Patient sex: M
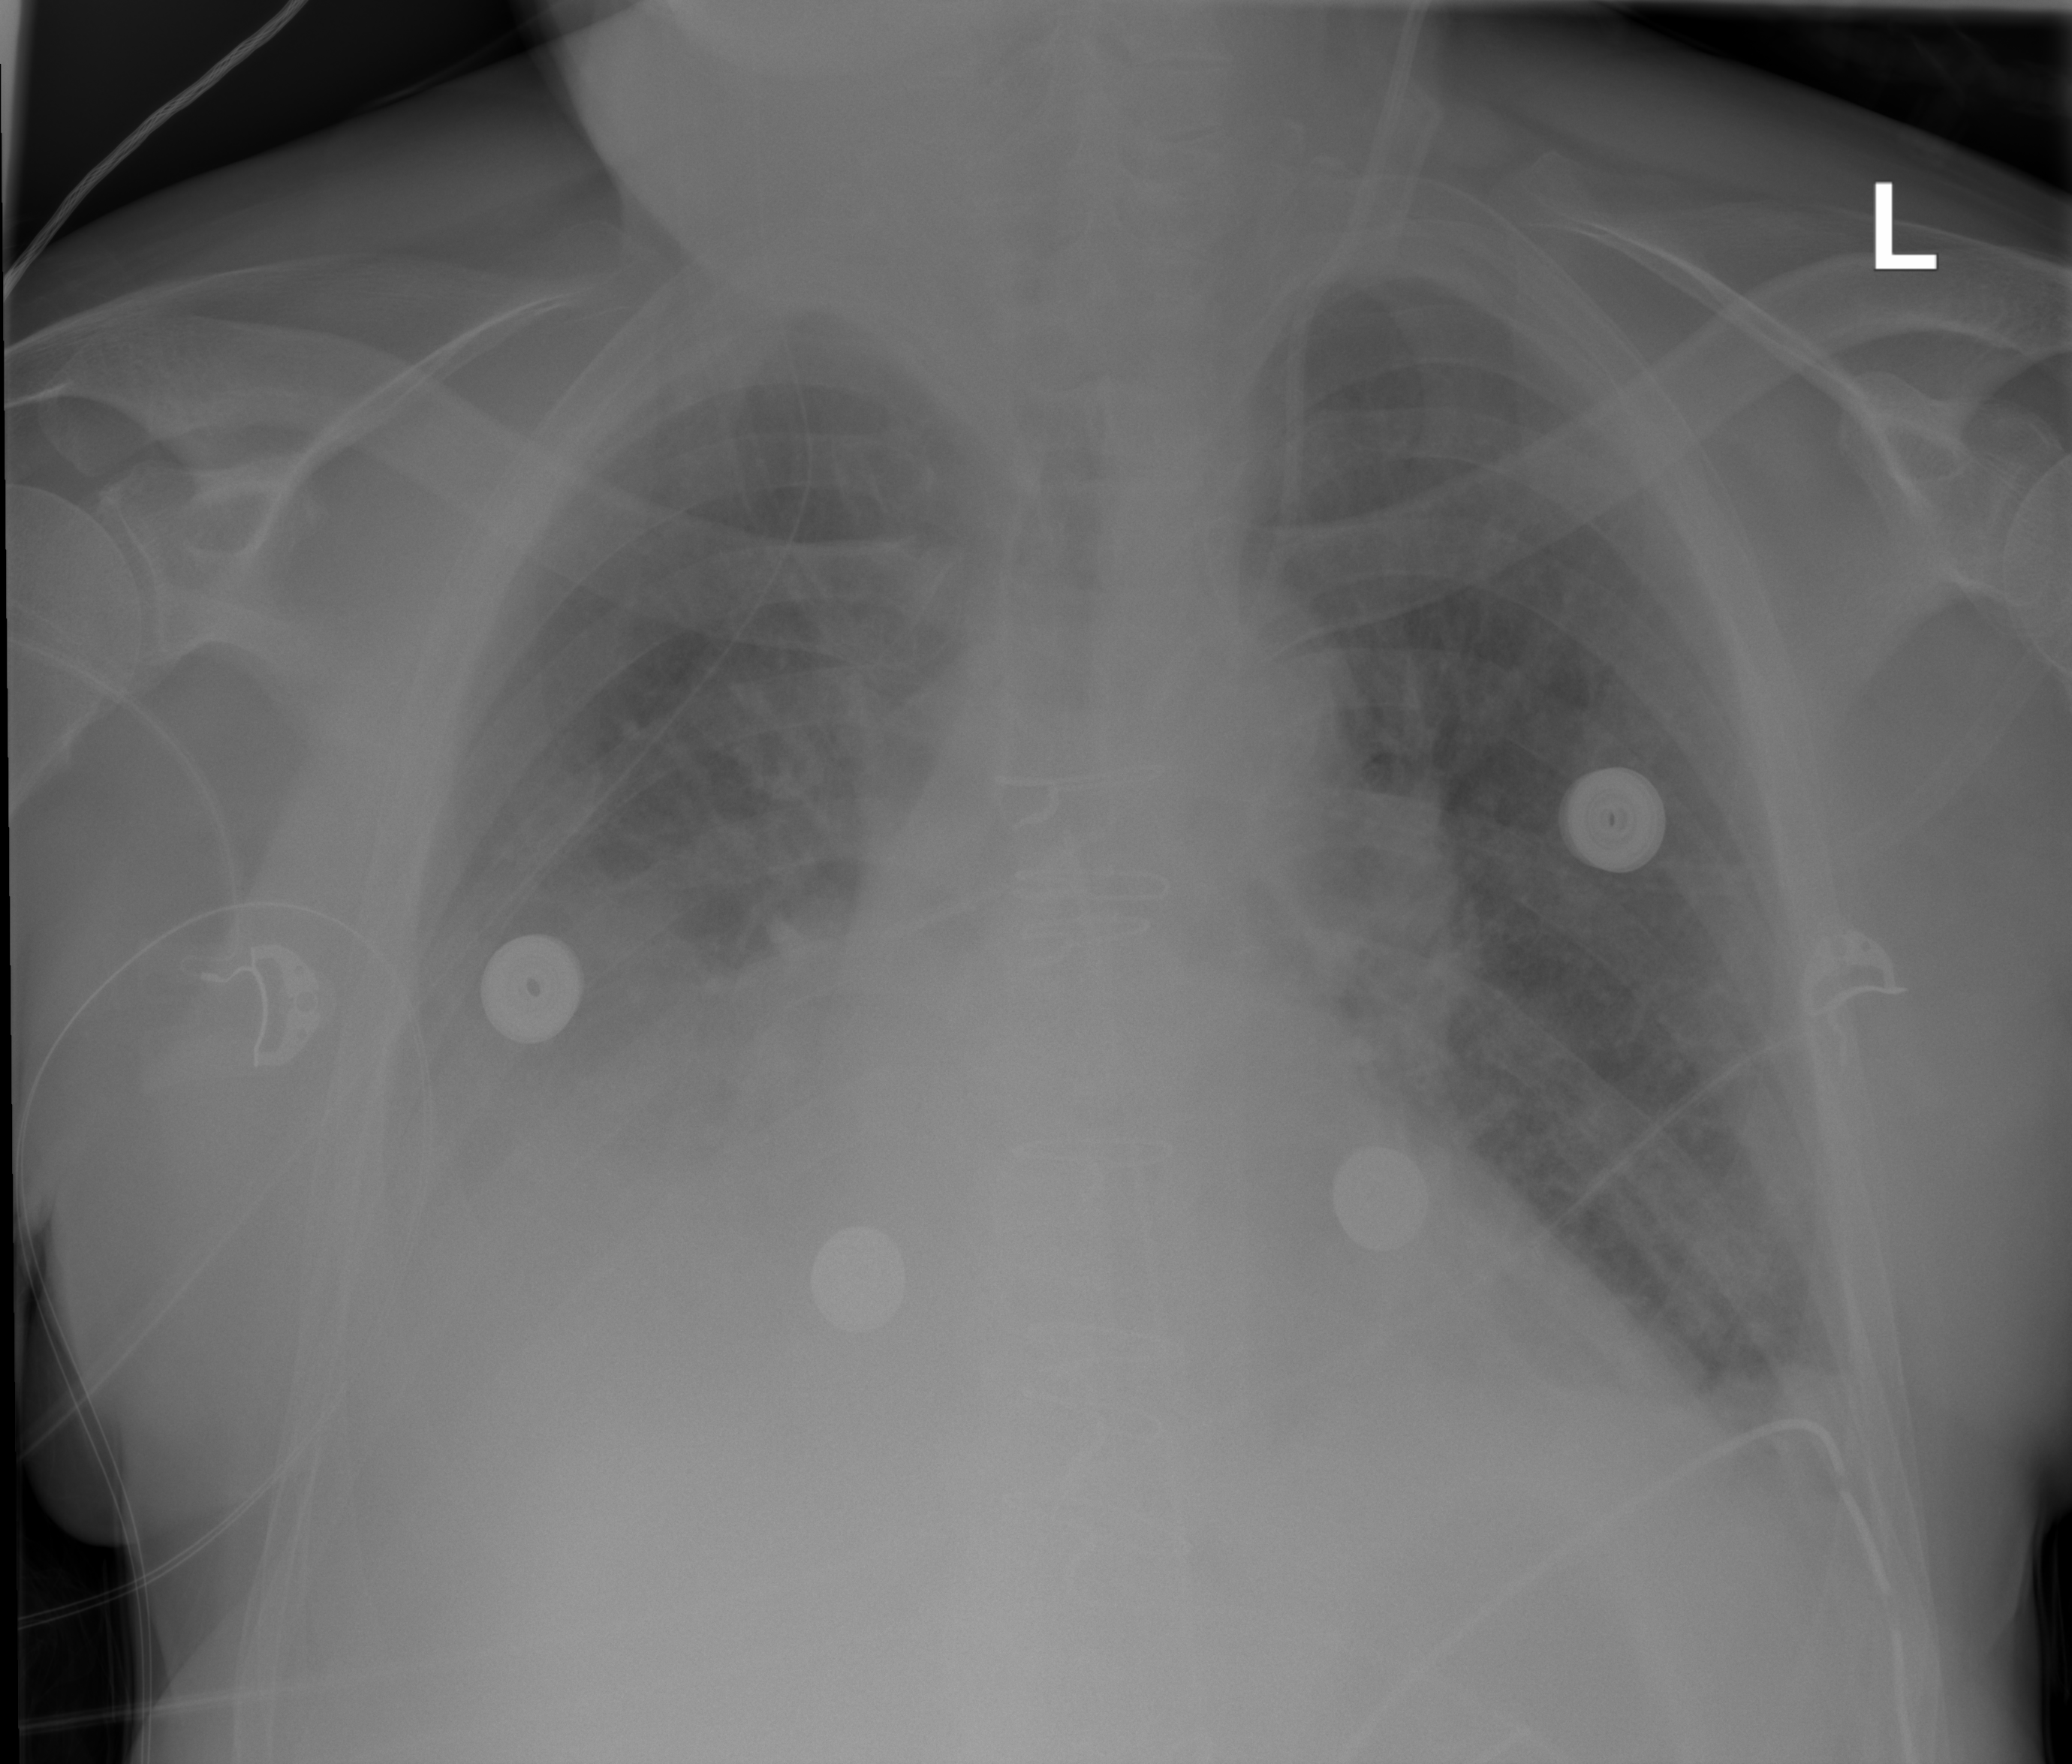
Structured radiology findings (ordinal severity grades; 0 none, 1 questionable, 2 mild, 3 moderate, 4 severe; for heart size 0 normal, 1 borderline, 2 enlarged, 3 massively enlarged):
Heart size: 2
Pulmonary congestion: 2
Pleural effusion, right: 3
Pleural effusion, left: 2
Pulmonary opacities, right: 2
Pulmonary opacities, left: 2
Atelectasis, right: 2
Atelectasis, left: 2